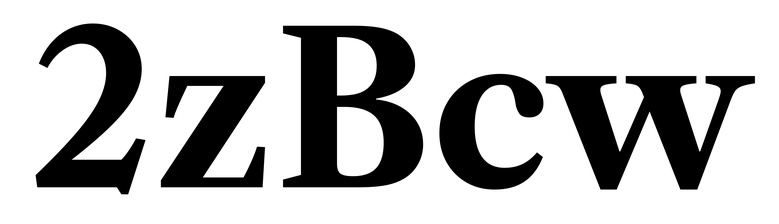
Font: LibreCaslonText_Bold